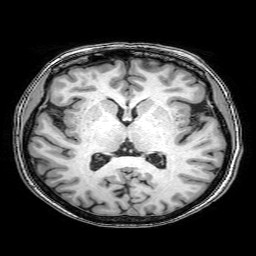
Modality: T1w
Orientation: coronal
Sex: female
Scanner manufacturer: philips
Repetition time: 0.008214 s
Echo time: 0.00376 s